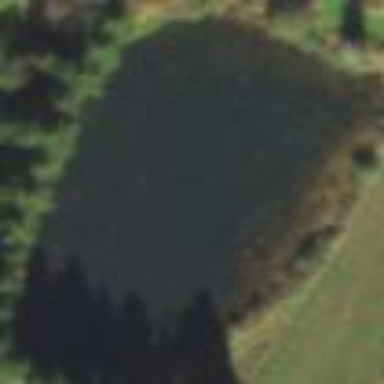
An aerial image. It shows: Reservoir area.